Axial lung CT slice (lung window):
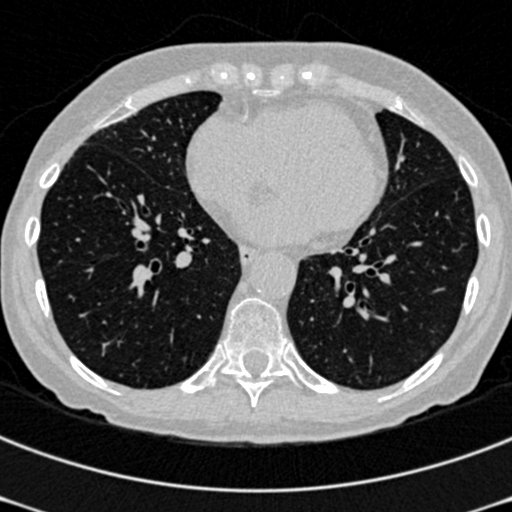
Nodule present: no